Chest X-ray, PA view. Patient: 77 years old, sex M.
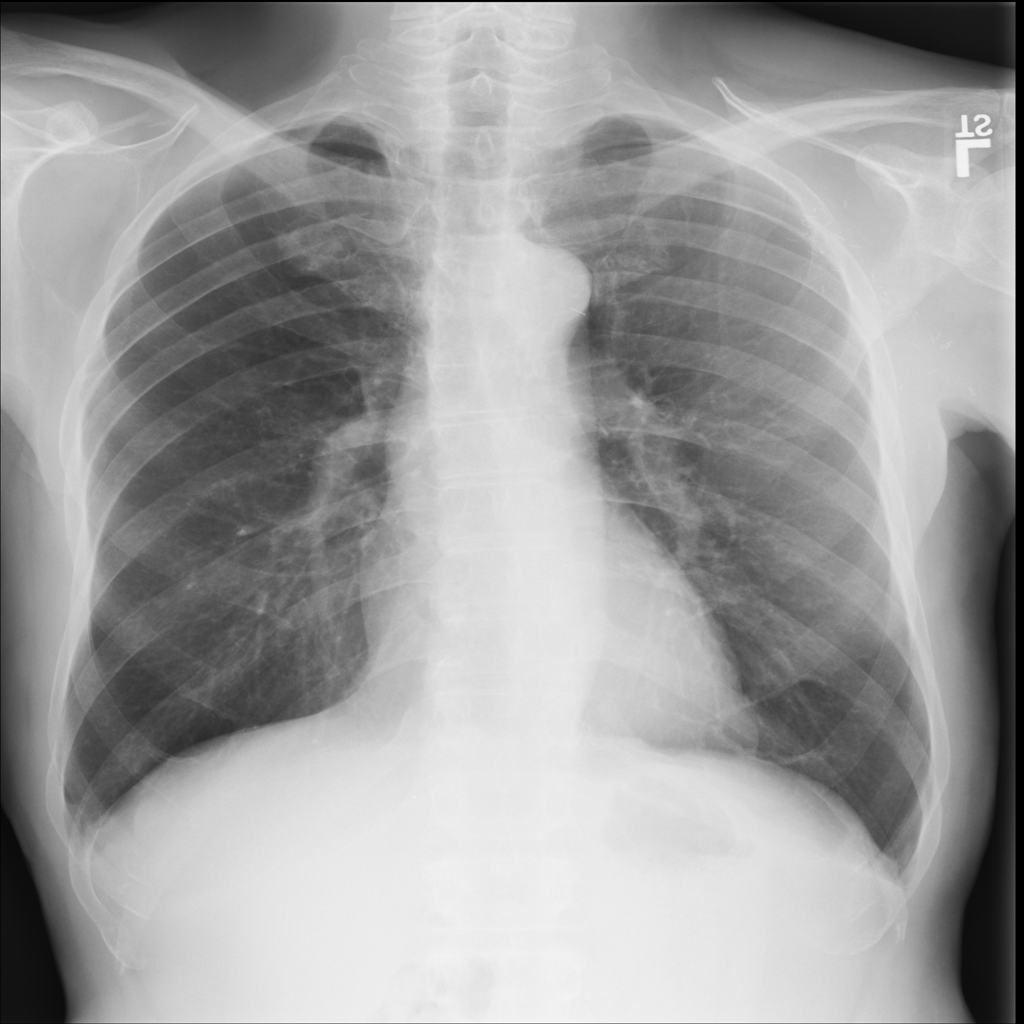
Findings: No Finding